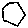
Label: hexagon